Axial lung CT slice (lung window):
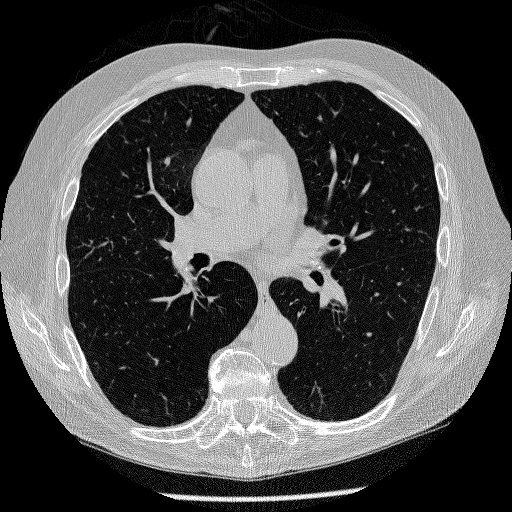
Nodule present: no